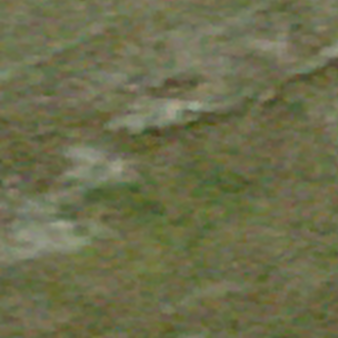
Label: other